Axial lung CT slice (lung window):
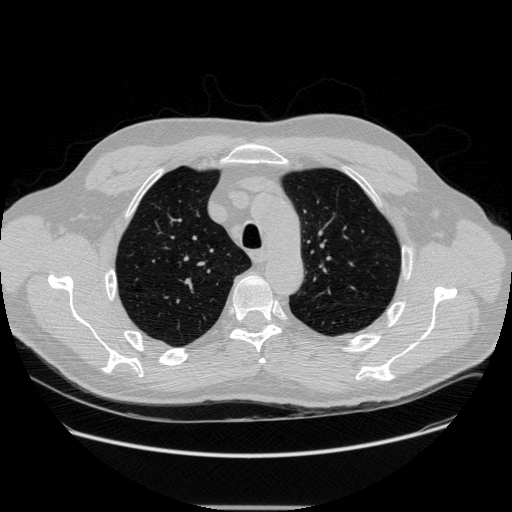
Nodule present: no